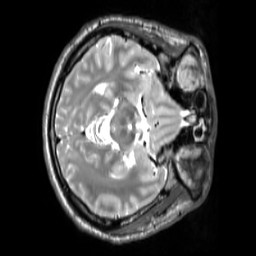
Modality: T2w
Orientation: axial
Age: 43
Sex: male
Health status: ill
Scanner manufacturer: siemens
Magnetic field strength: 3 T
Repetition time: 2.8 s
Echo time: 0.326 s